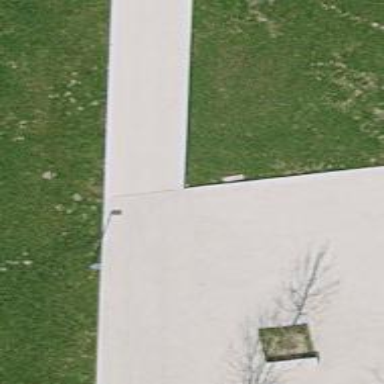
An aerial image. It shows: Footway with concrete surface.